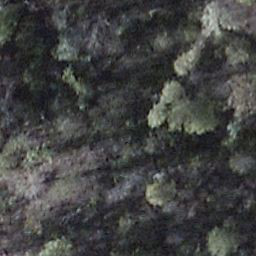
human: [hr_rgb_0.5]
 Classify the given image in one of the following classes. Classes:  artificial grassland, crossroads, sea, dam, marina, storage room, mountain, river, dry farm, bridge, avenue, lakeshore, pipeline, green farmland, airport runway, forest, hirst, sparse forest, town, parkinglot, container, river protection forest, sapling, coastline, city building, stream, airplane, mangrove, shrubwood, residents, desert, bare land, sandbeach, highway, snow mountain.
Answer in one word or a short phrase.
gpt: shrubwood